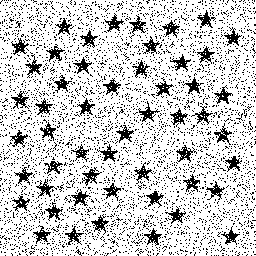
Squares: 0
Triangles: 0
Stars: 52
Total shapes: 52